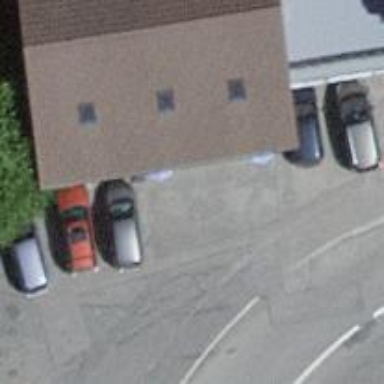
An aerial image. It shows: Restaurant.